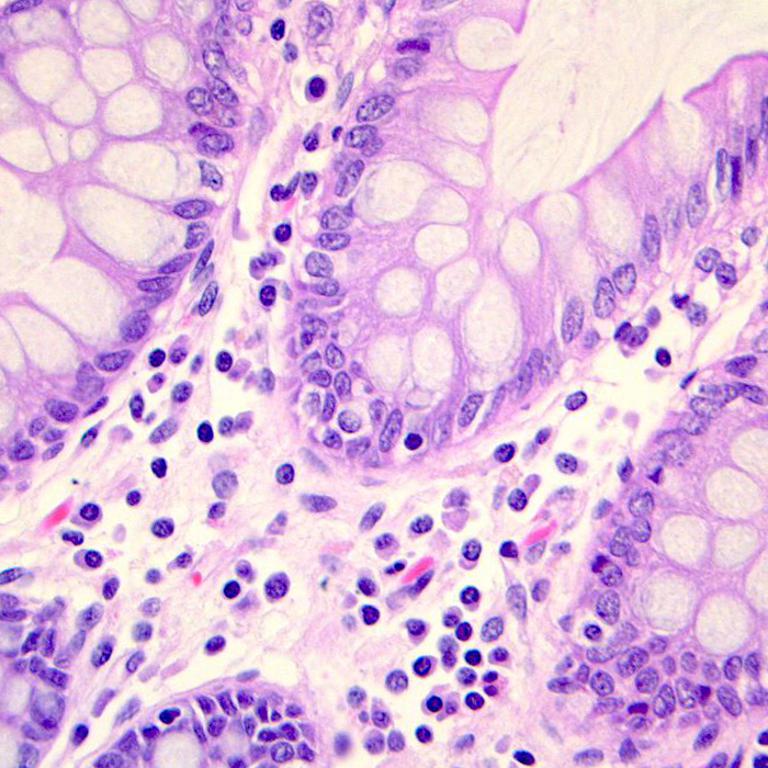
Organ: colon
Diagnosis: benign